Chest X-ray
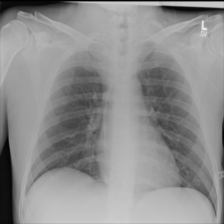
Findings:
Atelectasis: negative
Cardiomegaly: negative
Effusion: negative
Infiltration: negative
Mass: negative
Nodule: negative
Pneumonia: negative
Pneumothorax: negative
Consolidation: negative
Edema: negative
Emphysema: negative
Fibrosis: negative
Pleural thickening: negative
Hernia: negative